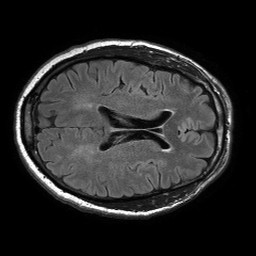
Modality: FLAIR
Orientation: axial
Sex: male
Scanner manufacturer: philips
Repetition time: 11 s
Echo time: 0.125 s